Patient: sex F, age 27
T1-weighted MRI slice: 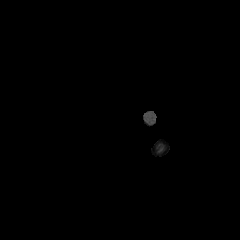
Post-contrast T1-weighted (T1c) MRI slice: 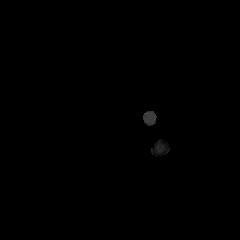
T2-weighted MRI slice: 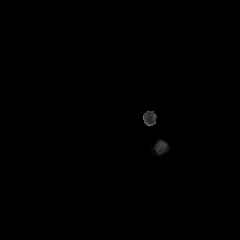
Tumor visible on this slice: no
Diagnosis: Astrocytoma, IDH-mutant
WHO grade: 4